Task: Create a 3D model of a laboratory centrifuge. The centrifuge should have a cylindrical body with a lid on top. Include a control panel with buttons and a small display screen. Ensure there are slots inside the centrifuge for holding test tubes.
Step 7:
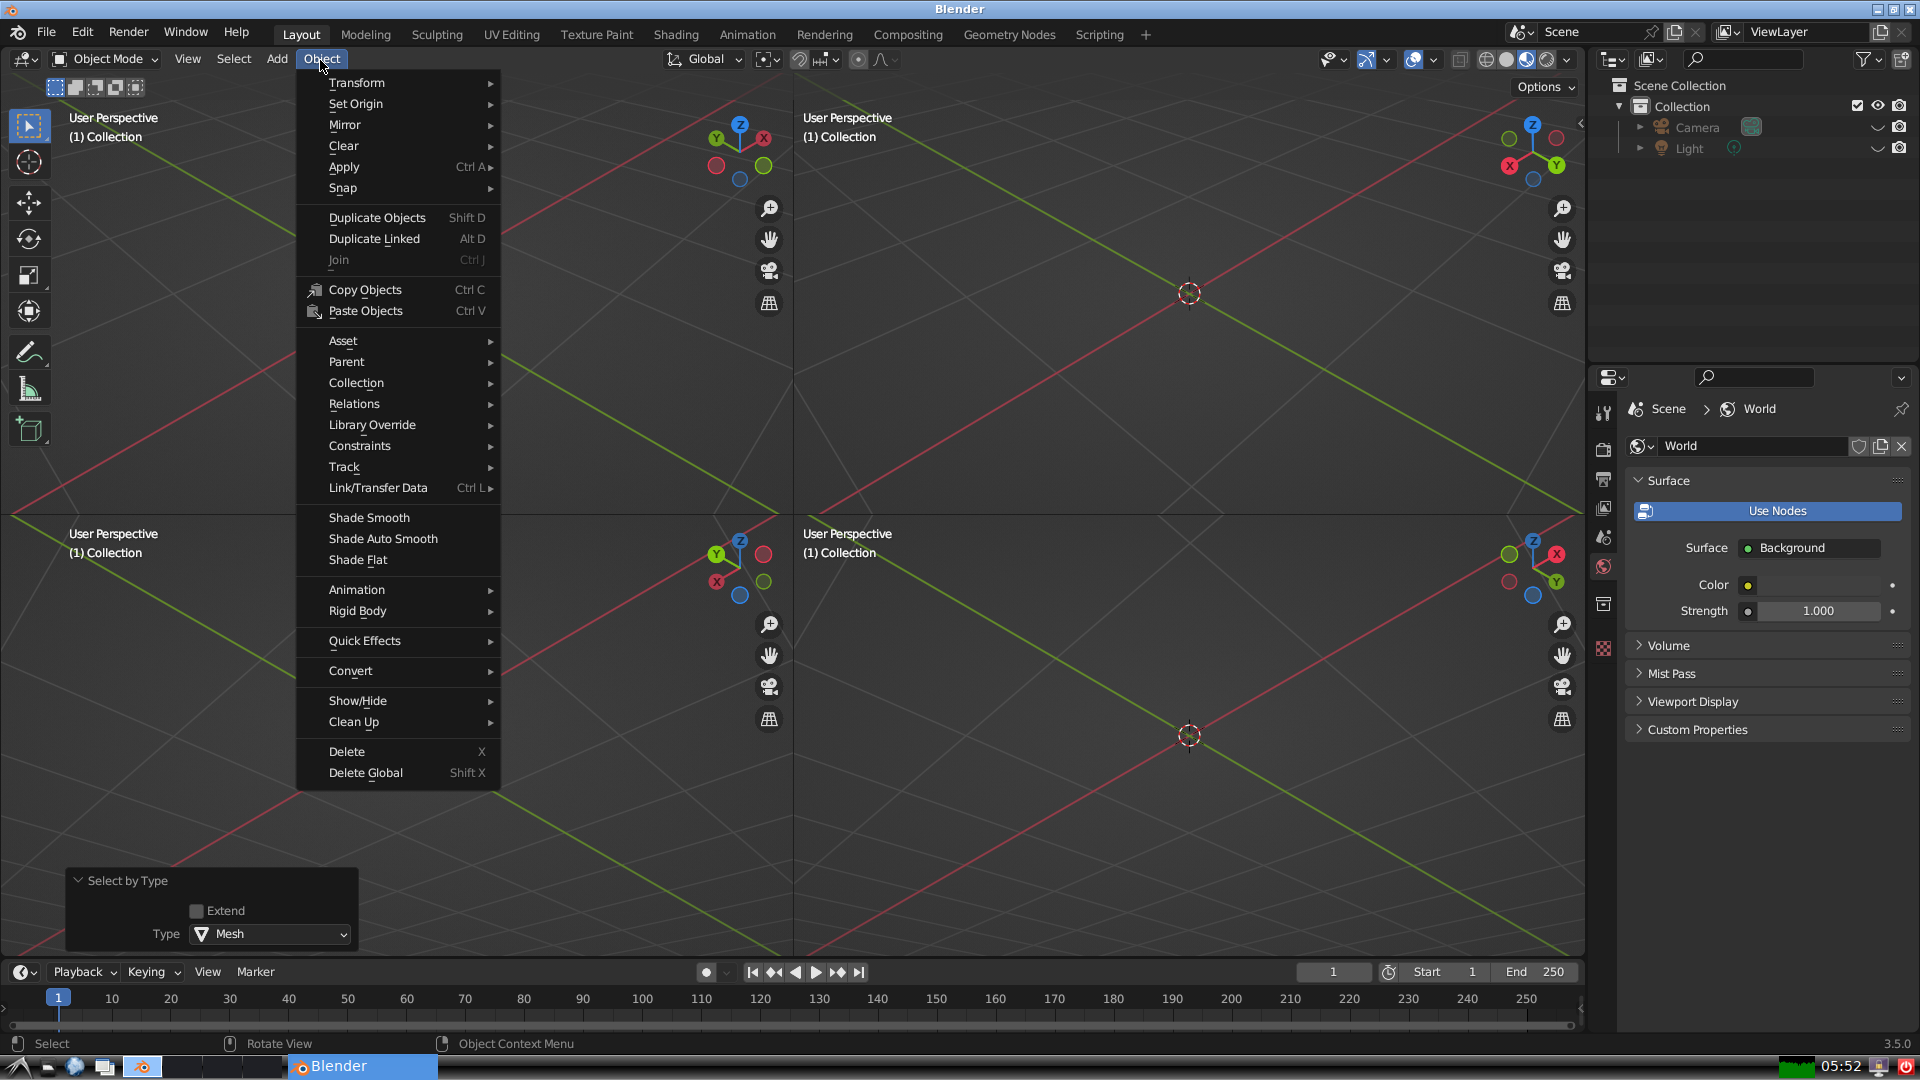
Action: {"mouse_move": [320, 755]}